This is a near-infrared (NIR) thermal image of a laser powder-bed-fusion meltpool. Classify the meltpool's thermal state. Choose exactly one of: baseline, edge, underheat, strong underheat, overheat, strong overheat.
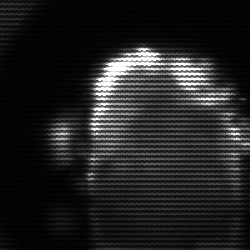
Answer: baseline